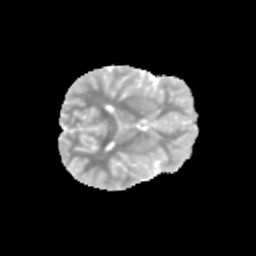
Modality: MD
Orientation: axial
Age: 13
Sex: male
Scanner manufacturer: siemens
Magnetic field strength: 3 T
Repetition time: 3.8 s
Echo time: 0.07 s